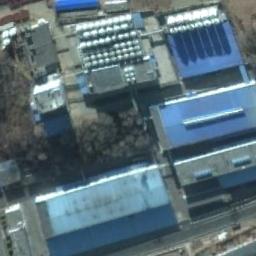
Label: industrial_area